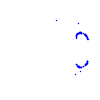
Particle: proton